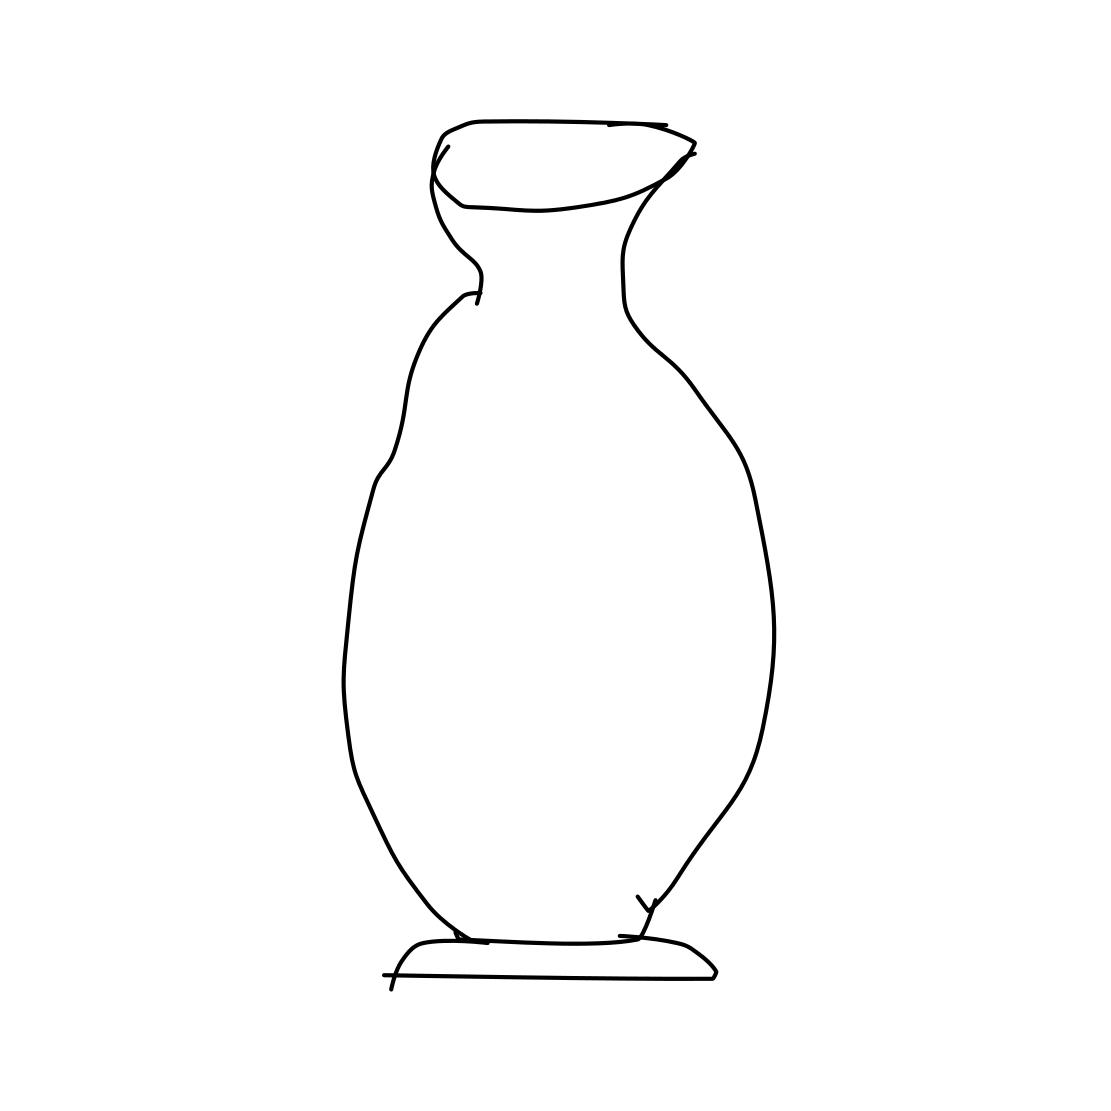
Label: vase